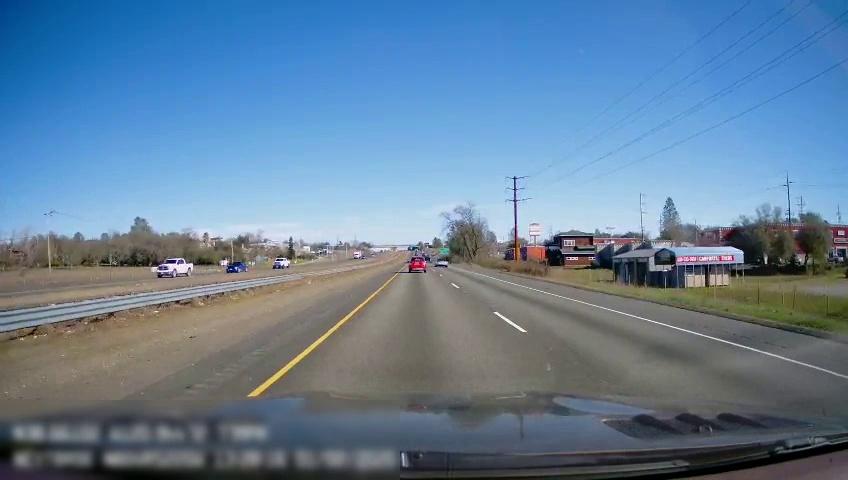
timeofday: Day
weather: Sunny
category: Drivable Space
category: Drivable Space
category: Vehicles | SUV
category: Vehicles | Car
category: Vehicles | Truck
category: Vehicles | Car
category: Vehicles | Truck
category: Vehicles | Truck
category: Lanes | Current Lane
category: Lanes | Current Lane
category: Lanes | Alternate Lane
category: Traffic | Signs